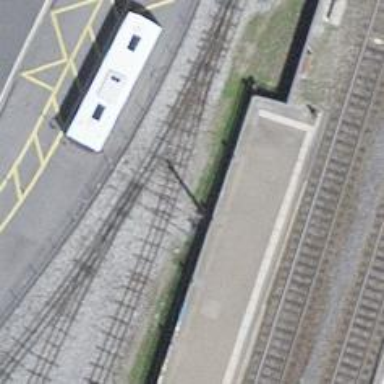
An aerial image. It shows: Railway switch.